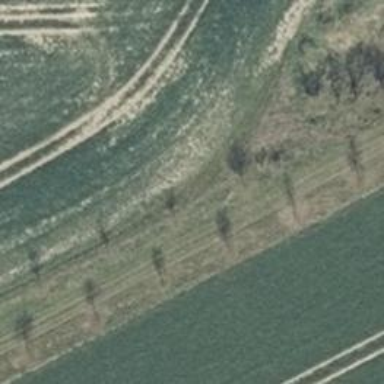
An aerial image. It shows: Row of broadleaved trees.